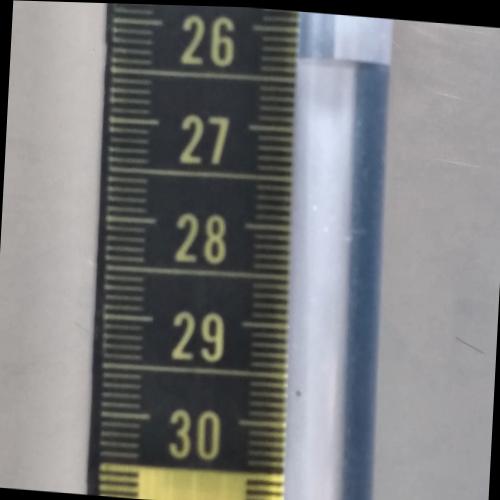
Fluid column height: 26.3 cm